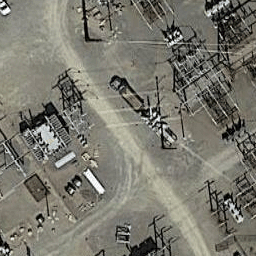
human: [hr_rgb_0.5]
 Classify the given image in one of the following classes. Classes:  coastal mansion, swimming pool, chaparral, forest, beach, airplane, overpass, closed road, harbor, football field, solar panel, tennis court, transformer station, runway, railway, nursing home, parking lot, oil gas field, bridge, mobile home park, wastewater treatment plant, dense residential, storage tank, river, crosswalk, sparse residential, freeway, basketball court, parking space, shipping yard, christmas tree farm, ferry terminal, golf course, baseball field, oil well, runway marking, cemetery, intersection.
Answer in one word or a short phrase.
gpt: transformer station